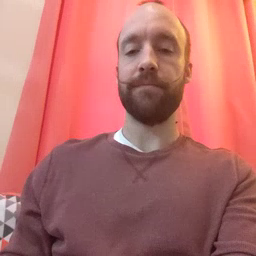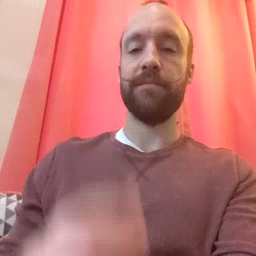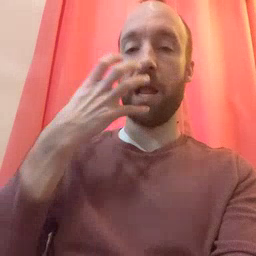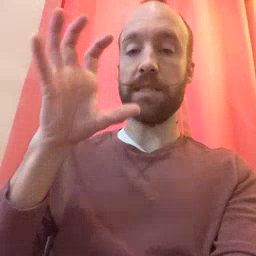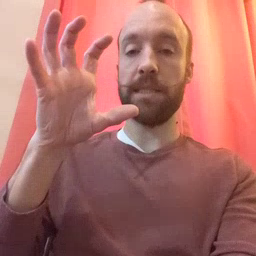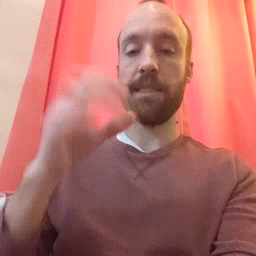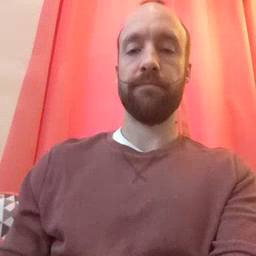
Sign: hot